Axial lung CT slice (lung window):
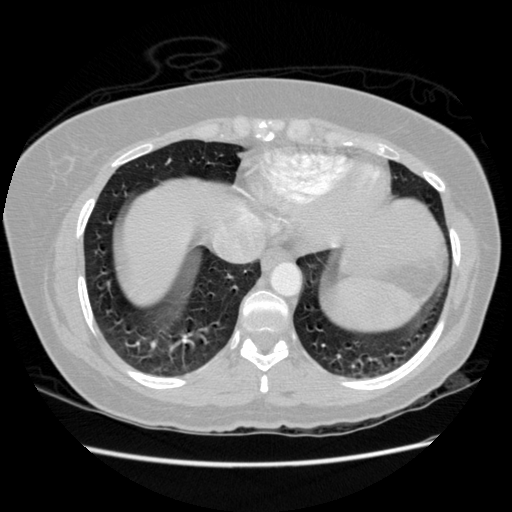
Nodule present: no